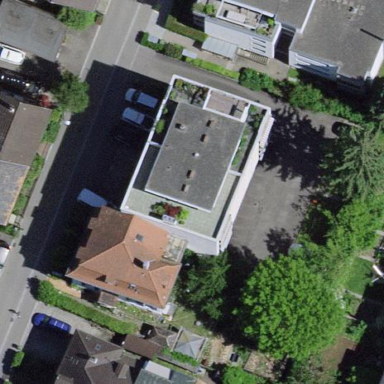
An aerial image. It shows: Simple and straightforward house.